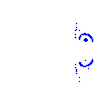
Particle: proton